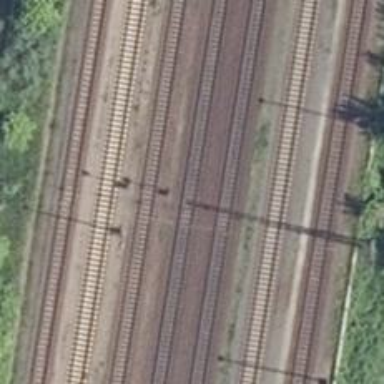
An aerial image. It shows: Railway signal.